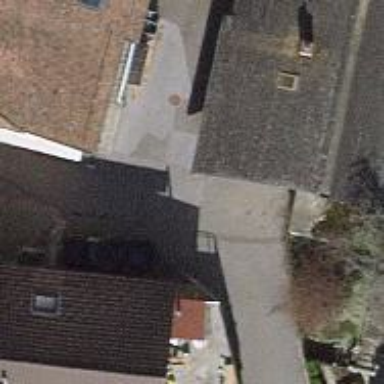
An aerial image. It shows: Alleyway designated as service road.